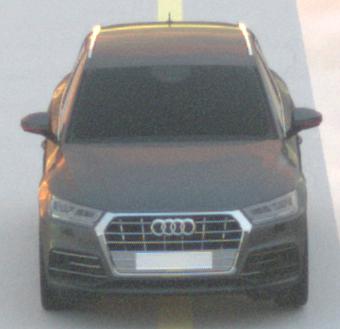
Make: Audi
Model: Q5 45 TFSI
Detailed model: Q5 (FY)
Model produced from: 2019/01
Model produced until: 2019/05
Doors: 5
Color: gray
Road condition: dry road
Daytime: sunrise or sunset
Contrast: medium contrast